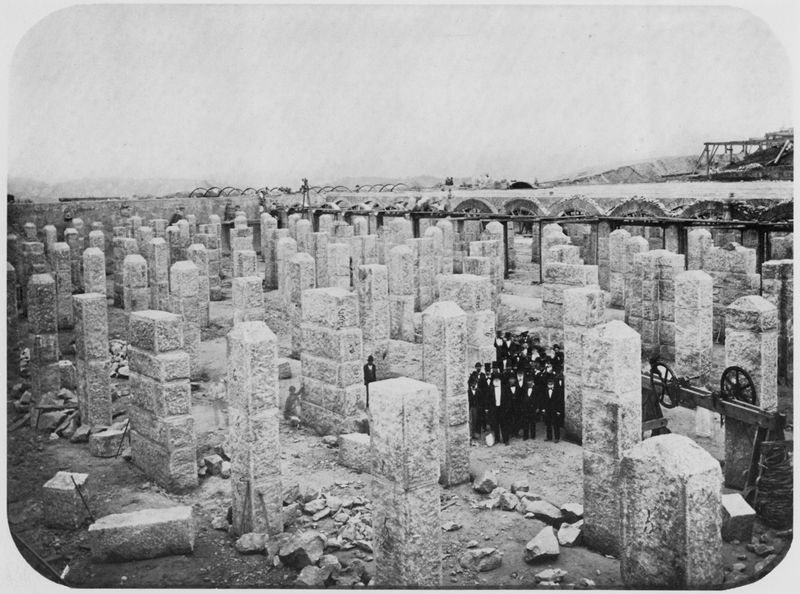
Titel: Kaiser Pedro II. besucht das Reservoir auf dem Hügel Pedregulho bei Rio de Janeiro
Künstler: Marc Ferrez
Standort: Rio de Janeiro
Institution: Sammlung Gilberto Ferrez
Schlagwörter: dunkel, felsen, gruppe, himmel, weiß, fluss, landschaft, menschen, fenster, grau, hell, hintergrund, holz, hut, hüte, marmor, männer, pfeiler, schwarz, säulen, dach, weg, herren, leute, versammlung, zylinder, alt, anzug, anzüge, bart, barock, stehen, stein, steine, trauer, schauen, erde, feld, ferne, horizont, weite, brücke, kirche, boden, personen, musik, rund, räder, ecke, liegen, bogen, mänenr, russland, berge, zug, mauer, monochrom, geröll, speichen, besucher, industrie, karre, rad, wagen, krieg, trümmer, zerstörung, arches, columns, hat, men, white, frack, black, homme, balken, halle, foto, fotografie, photographie, bögen, maschine, ruine, gerüst, orient, gerät, kran, denkmal, abbruch, becken, brett, schwarzweiss, noir, chapeau, friedhof, ruinen, gruppenbild, bekleidung, arkaden, betrachten, photo, skulpturen, beerdigung, begräbnis, werkzeug, quader, sänger, grab, gräber, karg, rock, rocks, stone, obelisk, building, zerstört, stapel, schienen, brocken, museum, block, erinnerung, fotographie, coat, umgefallen, monument, sculpture, disaster, tunnel, kolonialismus, bridge, dirt, pierre, pierres, zahnräder, baustelle, freidhof, tombe, andenken, steinquader, architecture, stützpfeiler, stelen, construction, maschinen, ausgrabung, blöcke, juden, steinbruch, splitter, war, mal, grabsteine, männe, mahnmal, geräte, kurbel, bergbau, mine, pillar, gräbel, jüdisch, grabung, photgraphie, hommes, bergwerk, menhire, chapeaux, trauerzug, archäologen, felsblöcke, graveyard, grave, wheel, holzgestelle, photogrfie, tall, site, weoß, broken, fouille, gräberfeld, grabmale, archeologie, egypte, hinkelsteine, jüdischer friedhof, mahnmale, reservoir, steinbrruch, stelenweg, trauergesellschft, steinbrocken, anzugträger, mahmal, xix, delegation, rubble, ruines, pillars, menschen säulen, weißt, trümemr, 19e, foundation, cemetry, tombes, suez, machines